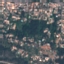
Label: Residential